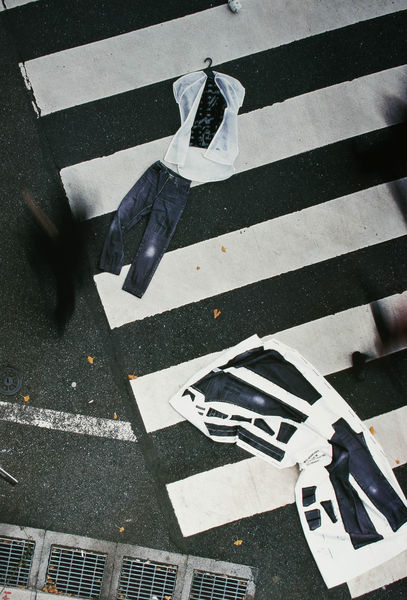
Titel: Kleidungsstücke von Shinichiro Arakawa, Frühjahr/Sommer 1998
Künstler: Taishi Hirokawa
Standort: viele Standorte
Institution: viele Standorte
Schlagwörter: blätter, dunkel, mann, schatten, weiß, frauen, menschen, frau, hell, kleider, licht, männer, schwarz, strasse, weg, hemd, hose, kleidung, mensch, tod, gehen, personen, blatt, person, schuhe, hosen, linien, fußgänger, moment, auto, wagen, jeans, tshirt, streifen, momentaufnahme, foto, fotografie, übergang, linie, asphalt, schuh, unfall, zeit, bügel, aufnahme, installation, standbild, shirt, gulli, abfluss, kleiderbügel, happening, turnschuh, turnschuhe, schnittmuster, environment, zebrastreifen, kleiderhaken, zebrastreifen kleider